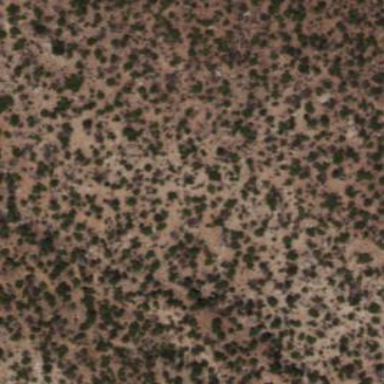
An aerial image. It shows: Patch of scrub vegetation.